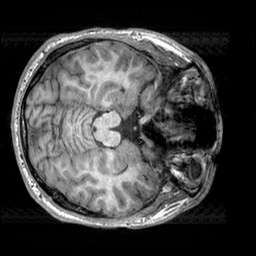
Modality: T1w
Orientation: axial
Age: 20
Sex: male
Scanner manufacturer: siemens
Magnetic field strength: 3 T
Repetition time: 2.3 s
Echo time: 0.00303 s